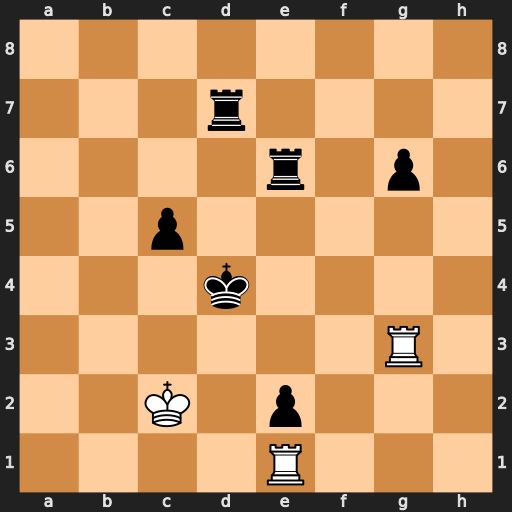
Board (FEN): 8/3r4/4r1p1/2p5/3k4/6R1/2K1p3/4R3
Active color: w
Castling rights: -
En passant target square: -
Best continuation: Rd3+ Kc4 Rxd7